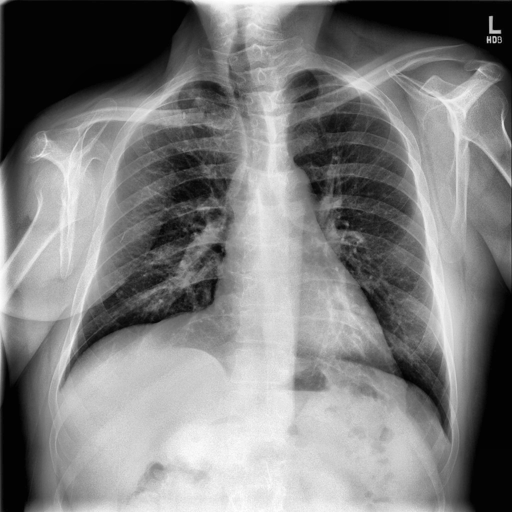
Finding: NORMAL